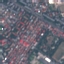
Label: Residential